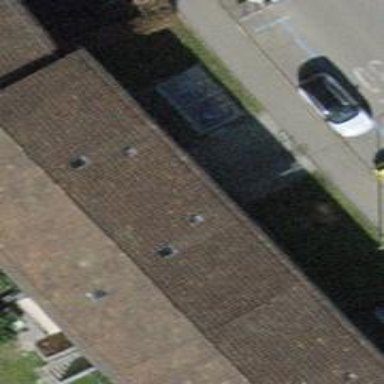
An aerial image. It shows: Building with apartments featuring tiled roof.